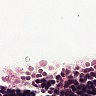
Metastatic tissue present: no